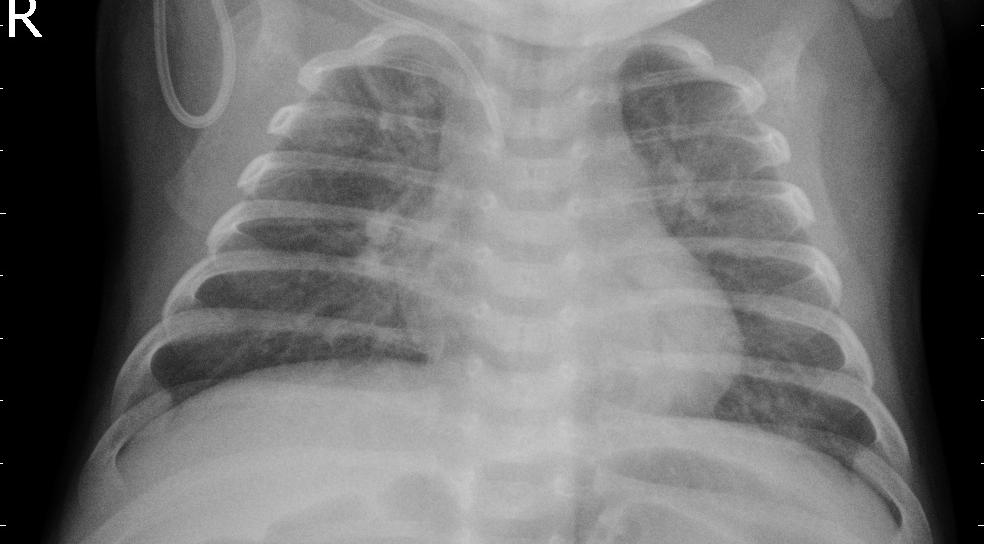
Diagnosis: PNEUMONIA